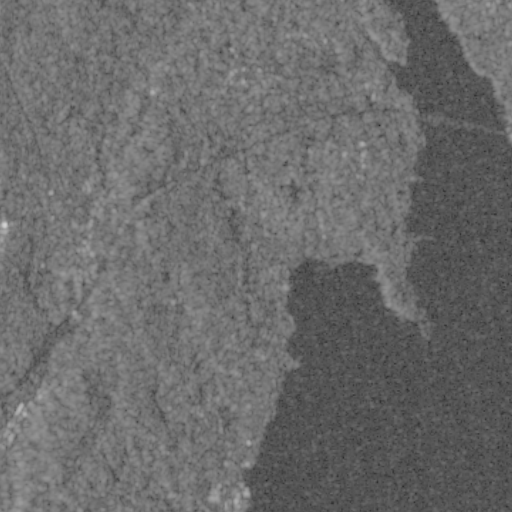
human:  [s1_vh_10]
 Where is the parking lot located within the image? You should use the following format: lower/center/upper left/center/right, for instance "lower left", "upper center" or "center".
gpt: The parking lot is located in the lower left of the image.
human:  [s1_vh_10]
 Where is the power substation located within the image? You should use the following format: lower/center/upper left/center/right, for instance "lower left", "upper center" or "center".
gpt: The power substation is located in the center left of the image.
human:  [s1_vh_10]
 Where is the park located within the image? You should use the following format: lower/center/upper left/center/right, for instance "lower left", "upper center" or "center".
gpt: There is no park in the image.

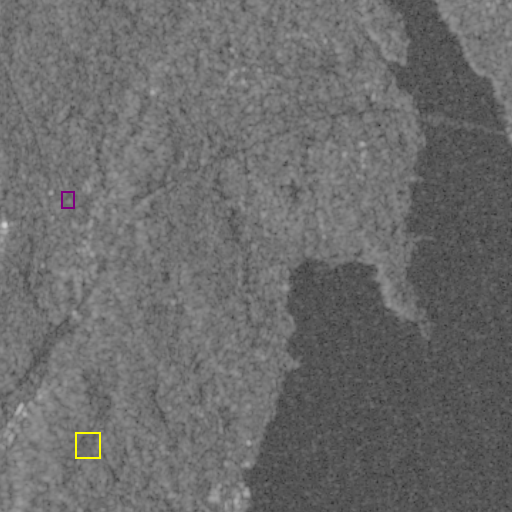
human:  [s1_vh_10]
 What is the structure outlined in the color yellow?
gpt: The structure outlined in yellow is a park.
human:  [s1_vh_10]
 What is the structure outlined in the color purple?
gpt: The structure outlined in purple is a power substation.
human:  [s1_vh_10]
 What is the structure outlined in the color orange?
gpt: There is no orange outline.